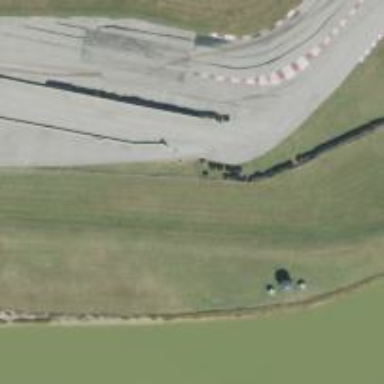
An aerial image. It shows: Raceway for motor sports.